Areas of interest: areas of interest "Specialty Commercial Street"
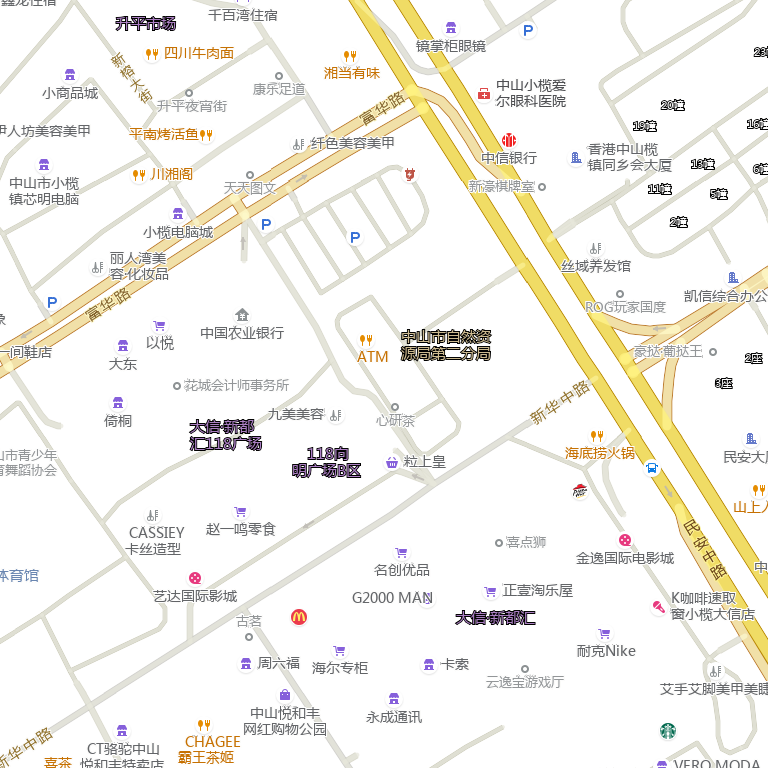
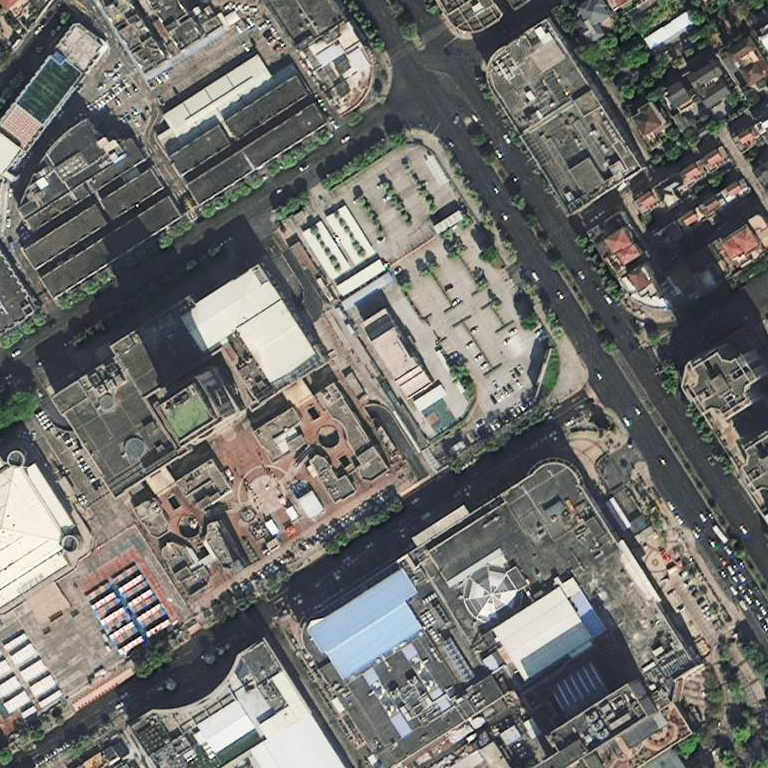